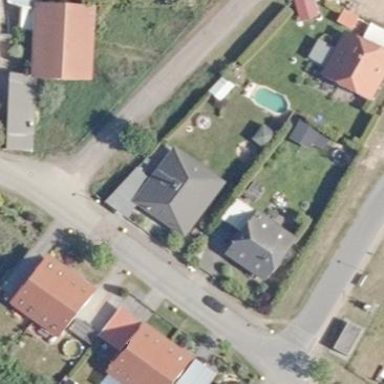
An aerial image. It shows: Simple and straightforward house.